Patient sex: M
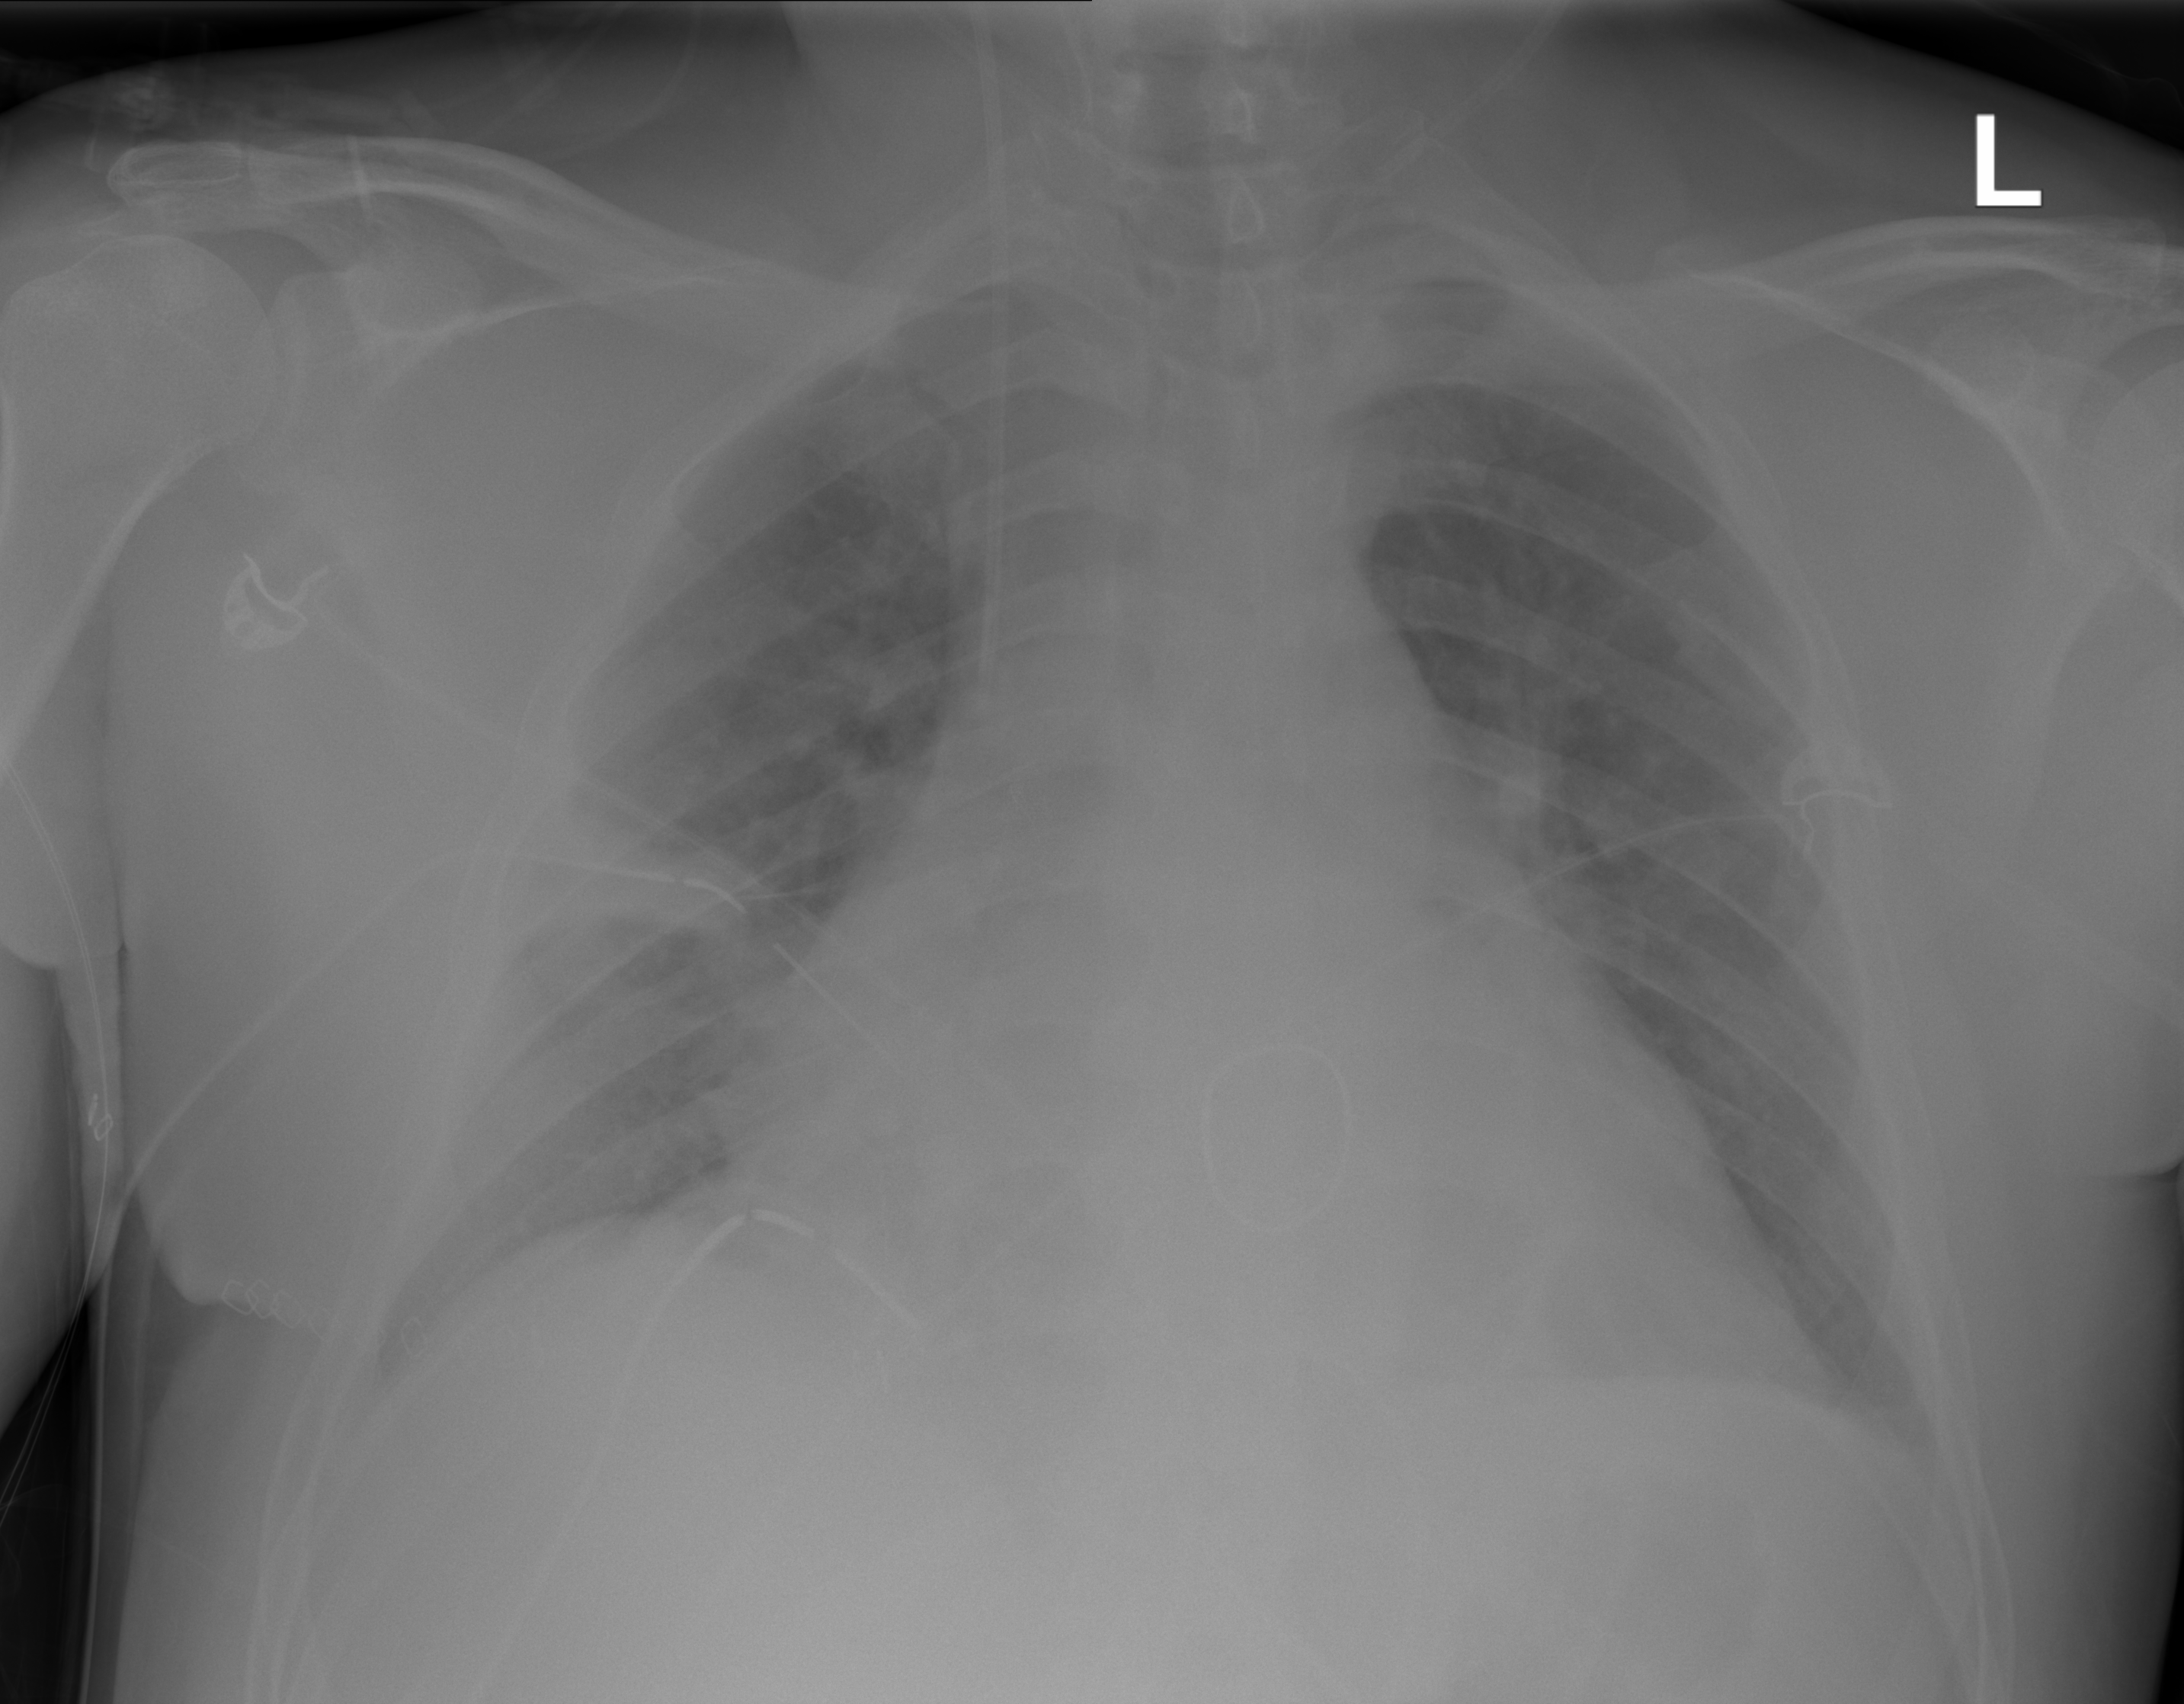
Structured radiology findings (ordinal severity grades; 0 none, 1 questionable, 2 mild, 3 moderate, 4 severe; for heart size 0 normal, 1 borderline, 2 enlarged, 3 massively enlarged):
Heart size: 2
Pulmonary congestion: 3
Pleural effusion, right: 1
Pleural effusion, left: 0
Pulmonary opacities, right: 2
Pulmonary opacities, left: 2
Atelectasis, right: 2
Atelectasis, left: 2